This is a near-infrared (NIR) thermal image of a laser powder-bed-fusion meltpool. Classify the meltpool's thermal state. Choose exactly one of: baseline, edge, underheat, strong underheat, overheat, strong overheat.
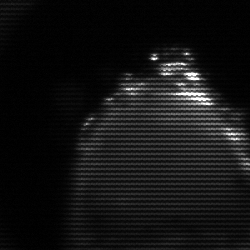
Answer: edge